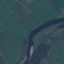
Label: River